Field crop: maize
Growth stage: 2
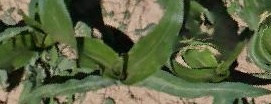
Species: maize